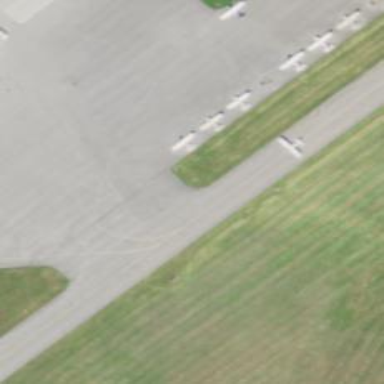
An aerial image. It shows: View of taxiway at the airport.